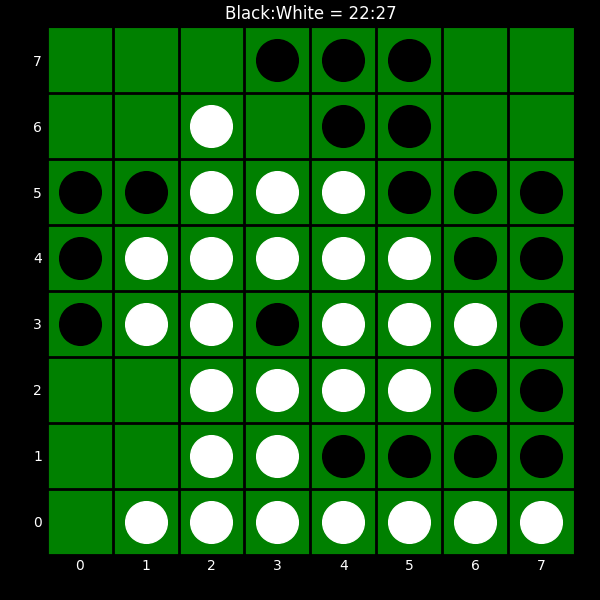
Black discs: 22
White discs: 27